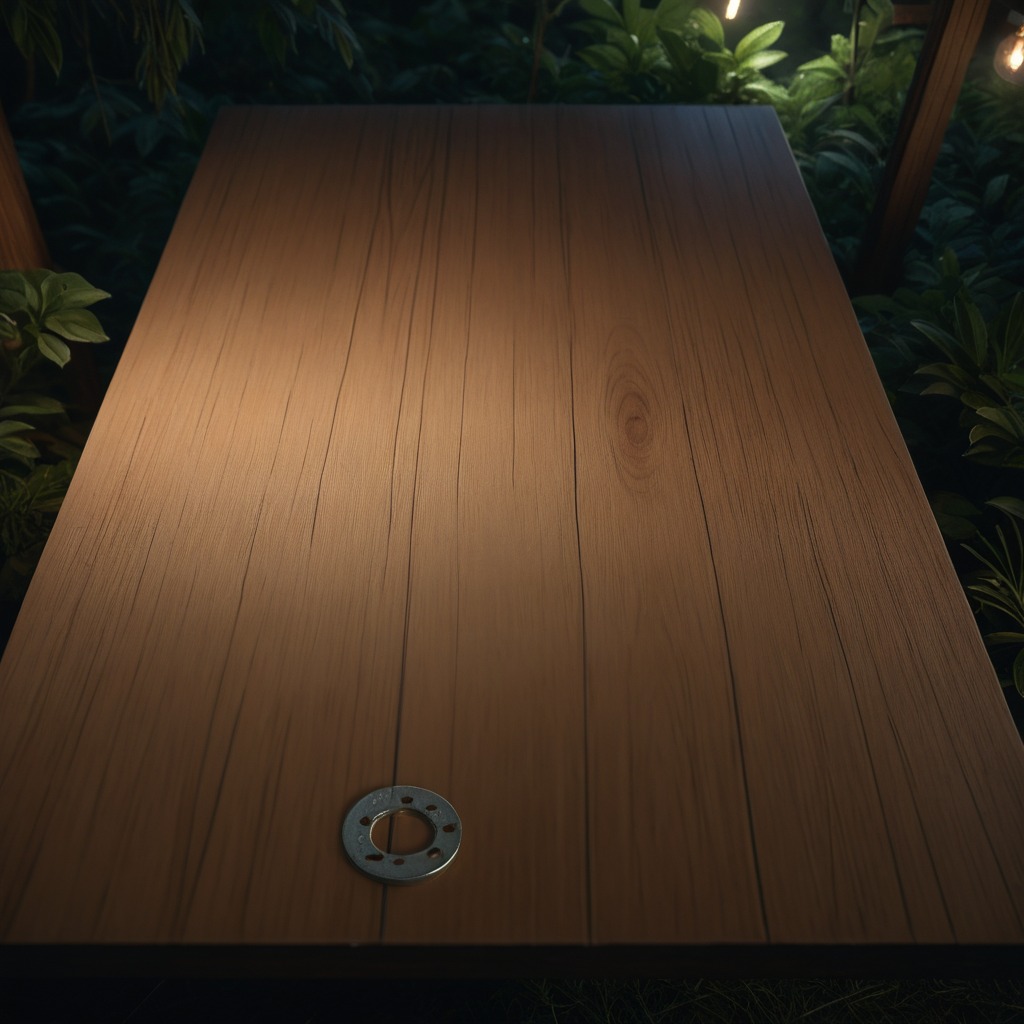
A flat metal washer is lying on the wooden table inside a jungle field workshop tent at night.